Question: I have an application that I am writing and its for the most part still in mockup so there is not much c# behind it.
I'm noticing a strange 1px border or separator between two sections of my window that according to the XAML should not be there, nor is it there at design time, but at run sure enough I can't get rid of it. (annotated by red arrow)

Main windows XAML:
'''
<Window
xmlns="http://schemas.microsoft.com/winfx/2006/xaml/presentation"
xmlns:x="http://schemas.microsoft.com/winfx/2006/xaml"
xmlns:local="clr-namespace:DS4Windows" xmlns:d="http://schemas.microsoft.com/expression/blend/2008" xmlns:mc="http://schemas.openxmlformats.org/markup-compatibility/2006" xmlns:Custom="http://schemas.microsoft.com/winfx/2006/xaml/presentation/ribbon" xmlns:Forms="clr-namespace:System.Windows.Forms;assembly=System.Windows.Forms" xmlns:tb="http://www.hardcodet.net/taskbar" xmlns:telerik="http://schemas.telerik.com/2008/xaml/presentation" mc:Ignorable="d" x:Class="DS4Windows.MainWindow"
Title="DS4Windows DSDCS Build" Height="519" Width="965" WindowStyle="None" ResizeMode="NoResize" MinWidth="800" MinHeight="519">
<Window.Background>
<ImageBrush ImageSource="Backgrounds/BlueBG2.jpg" Stretch="UniformToFill"/>
</Window.Background>
<Window.Effect>
<DropShadowEffect/>
</Window.Effect>
<DockPanel Margin="0">
<DockPanel.Background>
<ImageBrush/>
</DockPanel.Background>
<DockPanel x:Name="TopPanel" Height="92" LastChildFill="False" VerticalAlignment="Top" DockPanel.Dock="Top" MouseDown="WindowDrag">
<DockPanel.Background>
<LinearGradientBrush EndPoint="0.5,1" StartPoint="0.5,0">
<GradientStop Color="#7F000000" Offset="0"/>
<GradientStop Offset="1" Color="#<PHONE>"/>
</LinearGradientBrush>
</DockPanel.Background>
<Image x:Name="ProgramIcon" Height="100" VerticalAlignment="Top" Width="100" Source="Icons/Icon.png" StretchDirection="DownOnly"/>
<Menu x:Name="MainMenu" VerticalAlignment="Top" DockPanel.Dock="Bottom" Opacity="0.9" FontSize="14">
<MenuItem x:Name="FileMenu" Header="File">
<MenuItem Header="Quit"/>
</MenuItem>
<MenuItem x:Name="ToolsMenu" Header="Tools"/>
<MenuItem x:Name="HelpMenu" Header="Help"/>
<MenuItem x:Name="AccountMenu" Header="My Account" SubmenuClosed="AccountMenu_SubmenuClosed">
<MenuItem x:Name="UsernameMenuItem" Template="{DynamicResource NoHoverMenu}">
<MenuItem.Header>
<StackPanel Orientation="Horizontal">
<Label Content="Username" Width="76" Padding="0"/>
<TextBox x:Name="UsernameInput" Width="134"/>
</StackPanel>
</MenuItem.Header>
</MenuItem>
<MenuItem x:Name="PasswordMenuItem" Template="{DynamicResource NoHoverMenu}">
<MenuItem.Header>
<StackPanel Orientation="Horizontal">
<Label Content="Password" Width="76" Padding="0"/>
<PasswordBox x:Name="PasswordInput" Width="134"/>
</StackPanel>
</MenuItem.Header>
</MenuItem>
<MenuItem x:Name="LoginMenuStatus" Header="" Template="{DynamicResource NoHoverMenu}" Foreground="#FF515151" FontSize="11" Visibility="Collapsed"/>
<MenuItem x:Name="LoginButtonMenuItem" Template="{DynamicResource NoHoverMenu}">
<MenuItem.Header>
<Button x:Name="LoginButton" Content="Login" Click="LoginButton_Click"/>
</MenuItem.Header>
</MenuItem>
<Separator x:Name="LoginMenuSeperator"/>
<MenuItem x:Name="RegisterAccountMenuItem" Header="Register account"/>
<MenuItem x:Name="ForgotLoginMenuItem" Header="Forgot login"/>
<MenuItem x:Name="LogoutMenuItem" Header="Logout" Visibility="Collapsed" Click="LogoutMenuItem_Click"/>
</MenuItem>
</Menu>
<Label x:Name="WindowTitle" Content="DS4Windows DSDCS Build (1.5 ALPHA)" Height="30" Margin="5,5,100,0" VerticalAlignment="Top" DockPanel.Dock="Top" FontSize="14" Foreground="White" HorizontalAlignment="Center"/>
<StackPanel x:Name="ExitMenu" Width="100" DockPanel.Dock="Right" Margin="0,-35,0,0" RenderTransformOrigin="0.525,0.211" HorizontalAlignment="Right" MouseLeave="StackPanel_MouseLeave" Panel.ZIndex="2">
<Button x:Name="CloseButton" Content="X" Height="22" VerticalAlignment="Top" Margin="0,5,5,0" Background="#FFFF7878" FontWeight="Bold" Click="CloseButton_Click" RenderTransformOrigin="0.45,0.421" HorizontalAlignment="Right" Width="22" MouseEnter="CloseButton_MouseEnter"/>
<Button x:Name="MinimizeCloseOpt" Content="Minimize to tray" Visibility="Hidden" Click="MinimizeCloseOpt_Click"/>
<Button x:Name="QuitCloseOpt" Content="Quit" Visibility="Hidden" Click="QuitCloseOpt_Click"/>
</StackPanel>
<Label x:Name="UsernameLabel" Content="Guest" Height="28" VerticalAlignment="Bottom" DockPanel.Dock="Right" Margin="0,0,-100,0" HorizontalAlignment="Right" Foreground="White"/>
</DockPanel>
<DockPanel x:Name="Footer" Height="28" LastChildFill="False" VerticalAlignment="Top" DockPanel.Dock="Bottom">
<Image VerticalAlignment="Bottom" DockPanel.Dock="Right" Source="Icons/ResizeGrip.png" Stretch="None" HorizontalAlignment="Right" PreviewMouseLeftButtonDown="WindowResize" Cursor="SizeNWSE">
<Image.OpacityMask>
<ImageBrush ImageSource="Icons/ResizeGrip.png" Stretch="None"/>
</Image.OpacityMask>

</DockPanel>
<DockPanel x:Name="AddPanel" Height="94" LastChildFill="False" VerticalAlignment="Top" DockPanel.Dock="Bottom" HorizontalAlignment="Center">
<Frame Content="Frame" Height="90" VerticalAlignment="Top" Width="728" Source="http://dsdcs.com/index.php?template=frontend" HorizontalAlignment="Center" RenderTransformOrigin="0.5,0.5"/>
</DockPanel>
<DockPanel x:Name="SidebarDockPanel" Background="#CCFFFFFF" Margin="0">
<StackPanel Height="305" VerticalAlignment="Top" Margin="0">
<telerik:RadOutlookBarItem Header="Home" Icon="Icons/Home.ico" IsSelected="True" FontSize="14">
<Grid Background="Transparent"/>
</telerik:RadOutlookBarItem>
<telerik:RadOutlookBarItem Header="Macros" Icon="Icons/Macros.ico" Height="38" FontSize="14">
<Grid Background="Transparent"/>
</telerik:RadOutlookBarItem>
<telerik:RadOutlookBarItem Header="Log" Icon="Icons/Log.ico" Height="38" FontSize="14">
<Grid Background="Transparent"/>
</telerik:RadOutlookBarItem>
<telerik:RadOutlookBarItem Header="Settings" Icon="Icons/Settings.ico" Height="38" FontSize="14">
<Grid Background="Transparent"/>
</telerik:RadOutlookBarItem>
</StackPanel>
</DockPanel>
<DockPanel x:Name="MainWinDockPanel" Background="#CCFFFFFF">
<Expander x:Name="CurrentGameWindow" Header="Currently Playing: Nothing" VerticalAlignment="Bottom" DockPanel.Dock="Bottom" Background="#B2000000" Foreground="White" FontWeight="Bold" FontSize="14" Panel.ZIndex="1" BorderBrush="{x:Null}" BorderThickness="0">
<DockPanel Height="128" VerticalAlignment="Top" DockPanel.Dock="Bottom" UseLayoutRounding="False">
<Image x:Name="CurrentGameBoxart" Height="128" VerticalAlignment="Top" RenderOptions.BitmapScalingMode="HighQuality">
<Image.OpacityMask>
<ImageBrush ImageSource="TempImages/5647-1.jpg"/>
</Image.OpacityMask>

<Grid x:Name="CurrentGameBGFrame" Margin="0">
<Image x:Name="CurrentGameRating" HorizontalAlignment="Left" Height="16" Margin="12,55,0,0" VerticalAlignment="Top" Width="80"/>
<Label x:Name="CurrentGamePublisher" Content="" HorizontalAlignment="Left" Margin="12,3,0,0" VerticalAlignment="Top" Foreground="White" FontSize="12"/>
<Label x:Name="CurrentGameDeveloper" Content="" HorizontalAlignment="Left" Margin="12,24,0,0" VerticalAlignment="Top" Foreground="White" FontSize="12"/>
<Label x:Name="CurrentGameGenres" Content="" HorizontalAlignment="Left" Margin="329,3,0,0" VerticalAlignment="Top" Foreground="White" FontSize="12"/>
<Label x:Name="CurrentGamePlayers" Content="" HorizontalAlignment="Left" Margin="329,24,0,0" VerticalAlignment="Top" Foreground="White" FontSize="12"/>
</Grid>
</DockPanel>
</Expander>
<ScrollViewer Grid.Row="1" VerticalScrollBarVisibility="Auto" HorizontalScrollBarVisibility="Auto" >
<Frame x:Name="MainNav" Content="Frame" Source="/DS4Windows;component/Pages/Home.xaml" BorderThickness="0" Margin="0"/>
</ScrollViewer>
</DockPanel>
</DockPanel>
</Window>
'''
Child page XAML:
'''
<Page x:Class="DS4Windows.Pages.Home"
xmlns="http://schemas.microsoft.com/winfx/2006/xaml/presentation"
xmlns:x="http://schemas.microsoft.com/winfx/2006/xaml"
xmlns:mc="http://schemas.openxmlformats.org/markup-compatibility/2006"
xmlns:d="http://schemas.microsoft.com/expression/blend/2008"
mc:Ignorable="d"
Title="Home" Margin="0" HorizontalAlignment="Left" VerticalAlignment="Top">
<StackPanel x:Name="ControllerStack" Margin="0">
<StackPanel Height="69" Orientation="Horizontal">
<Image x:Name="Icon1" Width="61" Source="/DS4Windows;component/ControllerStates/wireless-icon-48.png"/>
<StackPanel Margin="30,0,0,0">
<ProgressBar x:Name="BatteryMeter1" Height="20" Margin="0,18,0,0" Width="150">
<ProgressBar.Foreground>
<LinearGradientBrush EndPoint="0.5,1" StartPoint="0.5,0">
<GradientStop Color="#FFFF4C4C" Offset="0"/>
<GradientStop Color="#FF830000" Offset="1"/>
</LinearGradientBrush>
</ProgressBar.Foreground>
</ProgressBar>
<Label x:Name="ChargeStatus1" Content="" HorizontalAlignment="Center"/>
</StackPanel>
</StackPanel>
<StackPanel Height="69" Orientation="Horizontal">
<Image x:Name="Icon2" Width="61" Source="/DS4Windows;component/ControllerStates/DS4_C_Gray-icon-48.png"/>
<StackPanel Margin="30,0,0,0">
<ProgressBar x:Name="BatteryMeter2" Height="20" Margin="0,18,0,0" Width="150">
<ProgressBar.Foreground>
<LinearGradientBrush EndPoint="0.5,1" StartPoint="0.5,0">
<GradientStop Color="#FF37E03F" Offset="0"/>
<GradientStop Color="#FF1F9524" Offset="1"/>
</LinearGradientBrush>
</ProgressBar.Foreground>
</ProgressBar>
<Label x:Name="ChargeStatus2" Content="" HorizontalAlignment="Center"/>
</StackPanel>
</StackPanel>
<StackPanel Height="69" Orientation="Horizontal">
<Image x:Name="Icon3" Width="61" Source="/DS4Windows;component/ControllerStates/DS4_C_Gray-icon-48.png"/>
<StackPanel Margin="30,0,0,0">
<ProgressBar x:Name="BatteryMeter3" Height="20" Margin="0,18,0,0" Width="150">
<ProgressBar.Foreground>
<LinearGradientBrush EndPoint="0.5,1" StartPoint="0.5,0">
<GradientStop Color="#FF37E03F" Offset="0"/>
<GradientStop Color="#FF1F9524" Offset="1"/>
</LinearGradientBrush>
</ProgressBar.Foreground>
</ProgressBar>
<Label x:Name="ChargeStatus3" Content="" HorizontalAlignment="Center"/>
</StackPanel>
</StackPanel>
<StackPanel Height="69" Orientation="Horizontal">
<Image x:Name="Icon4" Width="61" Source="/DS4Windows;component/ControllerStates/DS4_C_Gray-icon-48.png"/>
<StackPanel Margin="30,0,0,0">
<ProgressBar x:Name="BatteryMeter4" Height="20" Margin="0,18,0,0" Width="150">
<ProgressBar.Foreground>
<LinearGradientBrush EndPoint="0.5,1" StartPoint="0.5,0">
<GradientStop Color="#FF37E03F" Offset="0"/>
<GradientStop Color="#FF1F9524" Offset="1"/>
</LinearGradientBrush>
</ProgressBar.Foreground>
</ProgressBar>
<Label x:Name="ChargeStatus4" Content="" HorizontalAlignment="Center"/>
</StackPanel>
</StackPanel>
</StackPanel>
</Page>
'''
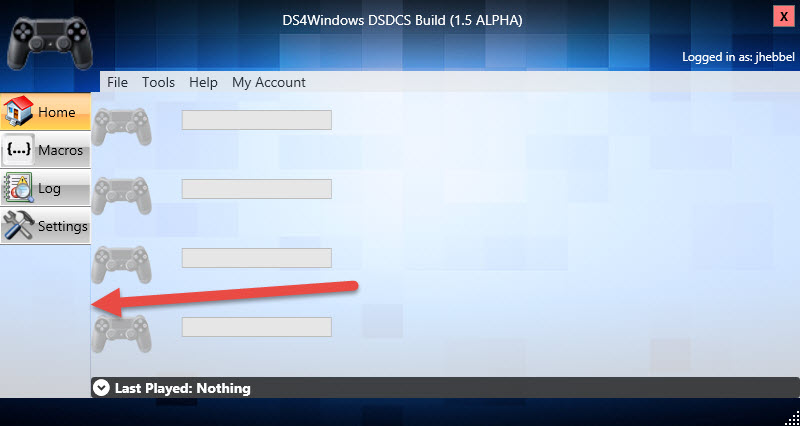
Answer: So, not an 100% answer to the question of why, but a fix; I added both the sidebar and main window dock panels to a new parent dockpanel control ans set the opaque background on that wrather the child controls. This got rid of the border which I suspect was actually a gap.
The why, at least I think; With all child and parent controls on the sidebar set to auto the width was being determined by calculating the width of the button string + image + padding. Since WPF is hardware rendered the width could have calculated it with aliasing considered and the response may have been a floating point number rather than an integer like if I manually set the width myself. so with a floating point width the aliasing of the two adjacent controls likely caused a fraction of a pixel width of background to show through, result in a 1px line or border as I thought it was. And since design time renders the control in SW mode this was never seen until the application was actually run.
Not sure if its taboo to answer my own ? but I figured I would for others sake who may come here with same issue.